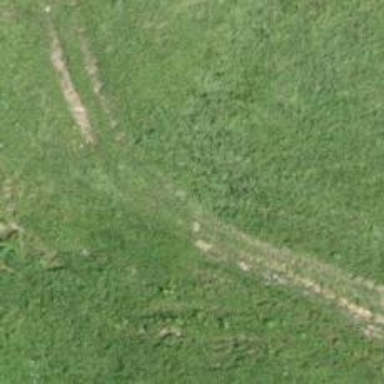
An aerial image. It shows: Track with grade5 tracktype.